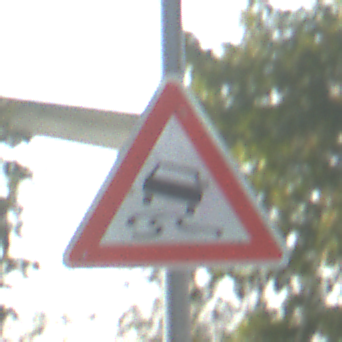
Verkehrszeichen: SchleuderOderRutschgefahr
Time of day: MorningAfternoon
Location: Outdoor (Suburban)
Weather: PartlyCloudy
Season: NotSpecified
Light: Natural